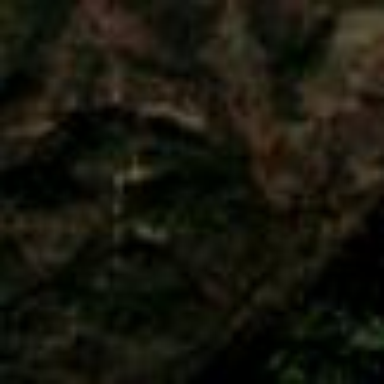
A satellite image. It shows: Forest area.